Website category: sports
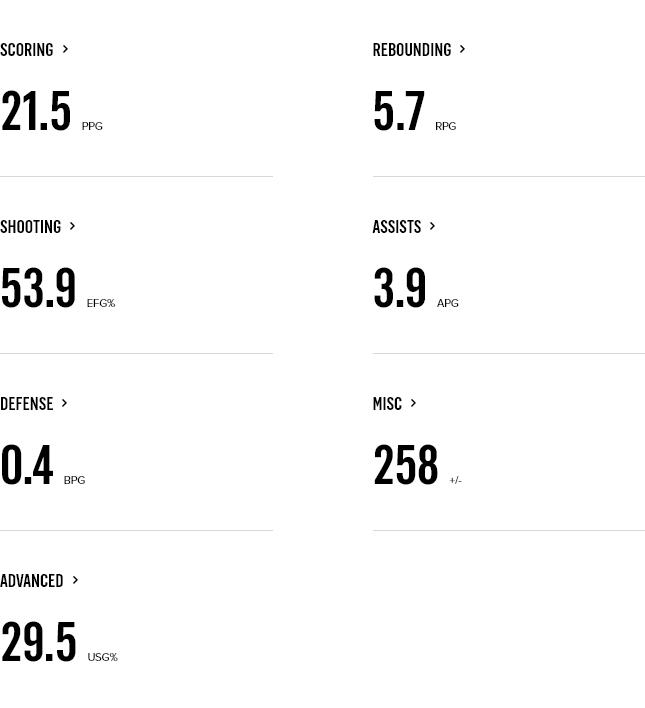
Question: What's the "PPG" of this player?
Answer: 21.5

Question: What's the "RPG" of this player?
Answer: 5.7

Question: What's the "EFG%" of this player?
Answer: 53.9

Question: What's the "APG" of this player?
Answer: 3.9

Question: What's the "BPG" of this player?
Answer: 0.4

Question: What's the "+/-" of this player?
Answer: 258

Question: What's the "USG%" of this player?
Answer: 29.5

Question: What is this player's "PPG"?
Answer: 21.5

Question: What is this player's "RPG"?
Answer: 5.7

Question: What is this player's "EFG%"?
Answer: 53.9

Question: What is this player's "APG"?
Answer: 3.9

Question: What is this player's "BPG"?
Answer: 0.4

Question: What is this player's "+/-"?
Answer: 258

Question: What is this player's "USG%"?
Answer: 29.5

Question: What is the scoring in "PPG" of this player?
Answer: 21.5

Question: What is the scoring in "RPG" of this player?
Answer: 5.7

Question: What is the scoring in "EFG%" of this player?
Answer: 53.9

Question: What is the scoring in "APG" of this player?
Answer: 3.9

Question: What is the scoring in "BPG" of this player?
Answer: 0.4

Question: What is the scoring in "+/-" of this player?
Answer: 258

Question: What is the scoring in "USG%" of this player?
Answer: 29.5

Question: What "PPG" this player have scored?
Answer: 21.5

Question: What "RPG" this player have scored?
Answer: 5.7

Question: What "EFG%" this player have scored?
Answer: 53.9

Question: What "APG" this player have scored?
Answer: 3.9

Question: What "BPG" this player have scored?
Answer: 0.4

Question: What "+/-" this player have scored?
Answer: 258

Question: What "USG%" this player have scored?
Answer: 29.5

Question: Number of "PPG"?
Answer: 21.5

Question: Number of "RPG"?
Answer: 5.7

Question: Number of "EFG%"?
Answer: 53.9

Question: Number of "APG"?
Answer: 3.9

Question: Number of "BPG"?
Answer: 0.4

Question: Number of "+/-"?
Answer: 258

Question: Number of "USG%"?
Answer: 29.5

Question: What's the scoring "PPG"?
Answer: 21.5

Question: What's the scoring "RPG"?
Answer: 5.7

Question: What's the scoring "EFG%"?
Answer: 53.9

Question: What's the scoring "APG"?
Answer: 3.9

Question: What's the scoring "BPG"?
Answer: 0.4

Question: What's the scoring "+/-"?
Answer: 258

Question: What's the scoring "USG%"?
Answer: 29.5